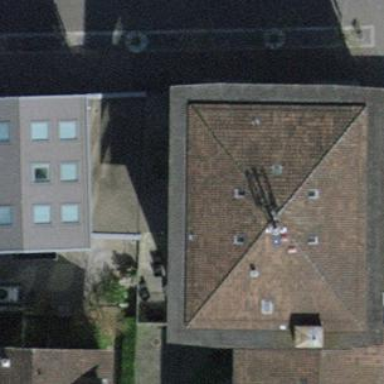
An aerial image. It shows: Pyramidal-shaped roof of apartment building.